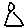
Label: triangle